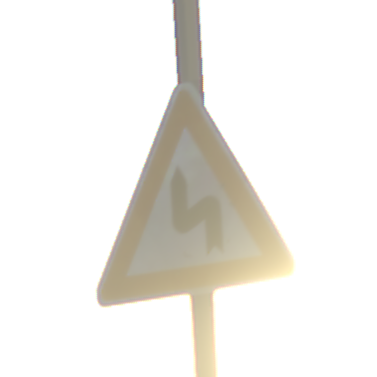
Verkehrszeichen: DoppelkurveZunaechstLinks
Umgebung: Outdoor, Nature
Tageszeit: SunriseSunset
Wetter: Clear
Licht: Natural
Jahreszeit: NotSpecified
Kontrast: LowContrast